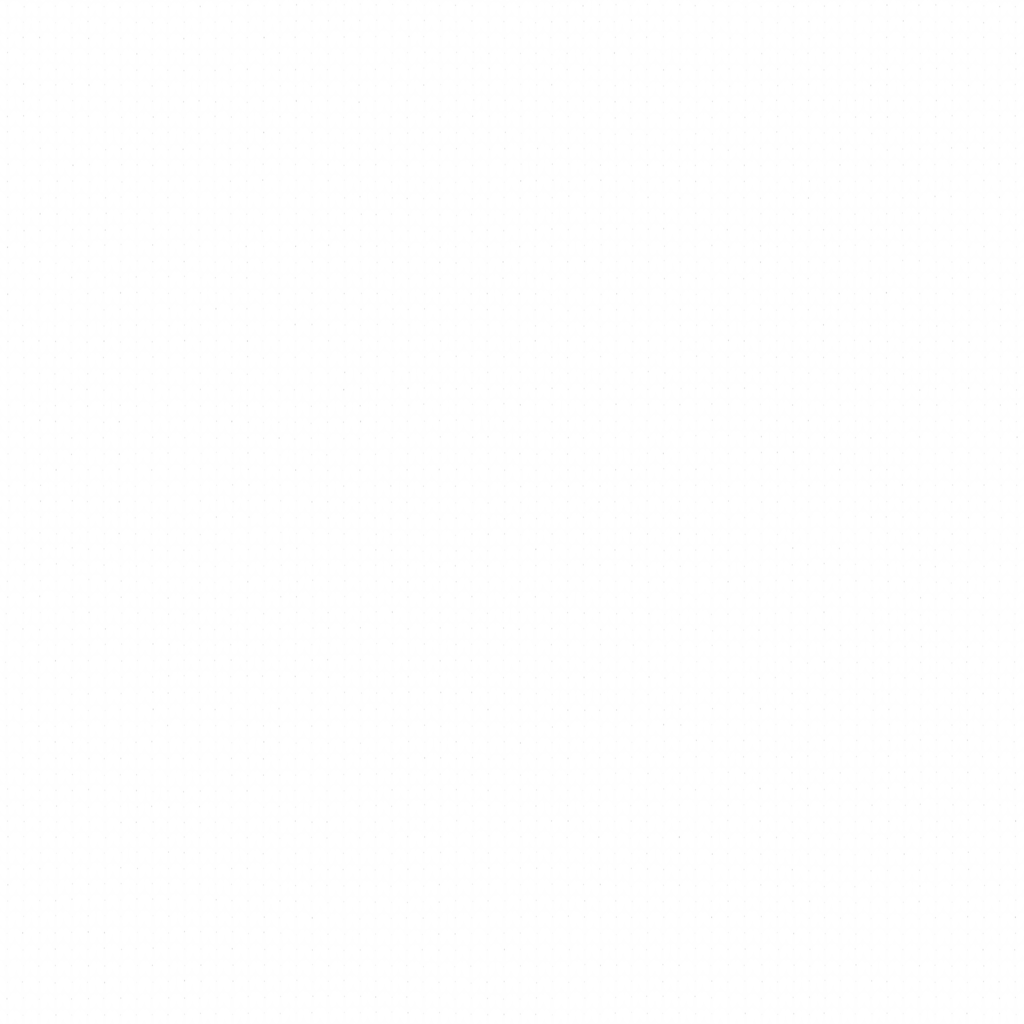
Texture map type: Opacity